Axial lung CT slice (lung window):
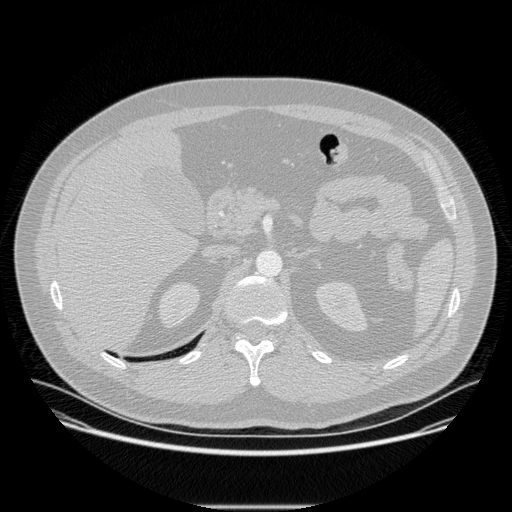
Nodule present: no